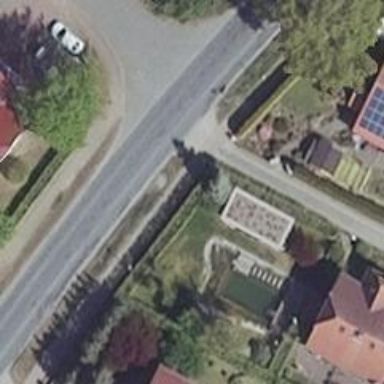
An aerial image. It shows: Unmarked road crossing.